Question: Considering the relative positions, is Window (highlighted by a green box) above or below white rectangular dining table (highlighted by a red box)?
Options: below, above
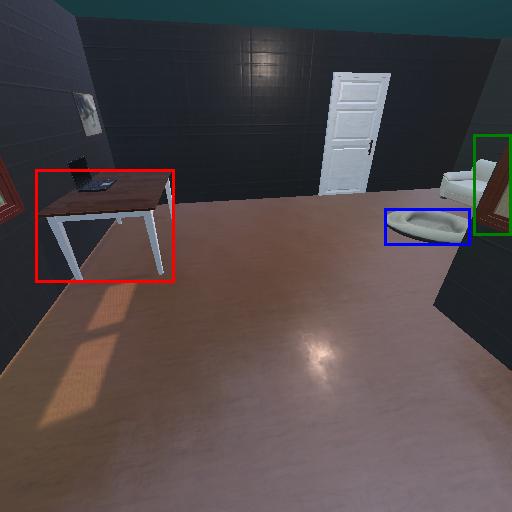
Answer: below